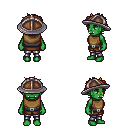
a pixel art fantasy rpg character, female body template, orc, green skin, leather chest armor, metal pants, blonde bedhead hairstyle, chain helm, four views (front, back, left, right), 2x2 character sprite sheet, small pixel art, hard edges, no anti-aliasing